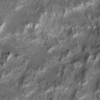
Label: not_dusty